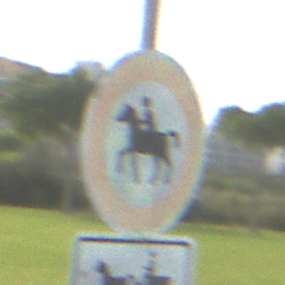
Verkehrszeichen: VerbotReiter
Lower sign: MehrspurigeFahrzeugeFrei9
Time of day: MorningAfternoon
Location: Outdoor (Suburban)
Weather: PartlyCloudy
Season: NotSpecified
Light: Natural